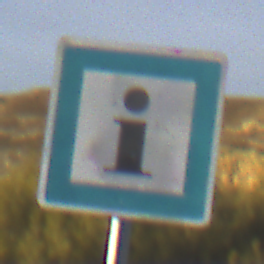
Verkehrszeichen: Informationsstelle
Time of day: SunriseSunset
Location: Outdoor (Nature)
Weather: PartlyCloudy
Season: NotSpecified
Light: Natural